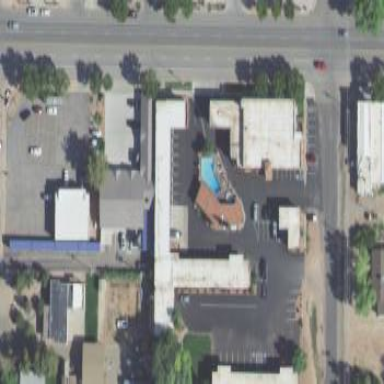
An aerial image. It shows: Motel.